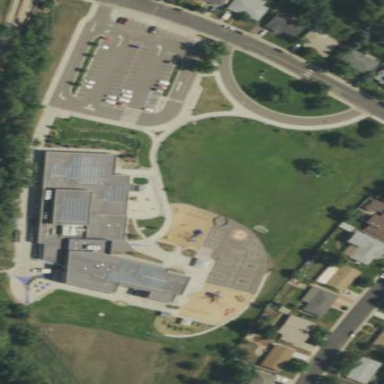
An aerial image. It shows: School.